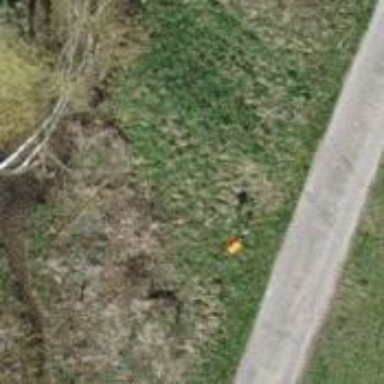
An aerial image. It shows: Pole with roofed pipeline marker.